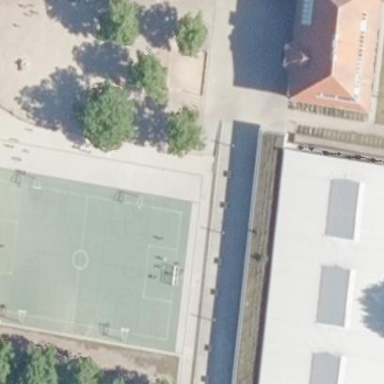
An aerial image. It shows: Tartan-surfaced pitch designated for basketball and soccer.